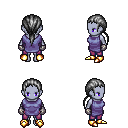
a pixel art fantasy rpg character, female body template, dark elf, purple skin, chain tabard jacket, magenta pants, gray ponytail hairstyle, metal gloves, gold boots, four views (front, back, left, right), 2x2 character sprite sheet, small pixel art, hard edges, no anti-aliasing